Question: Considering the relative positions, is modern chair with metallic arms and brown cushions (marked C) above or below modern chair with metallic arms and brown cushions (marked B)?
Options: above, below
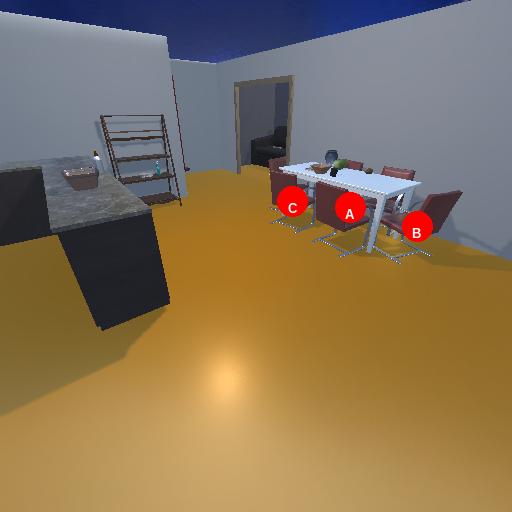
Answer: above